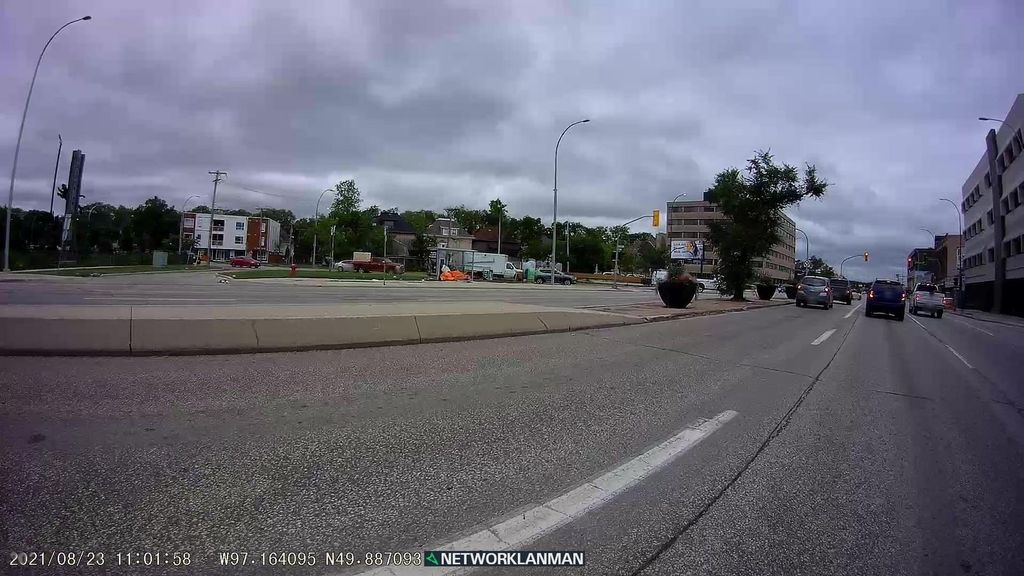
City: winnipeg